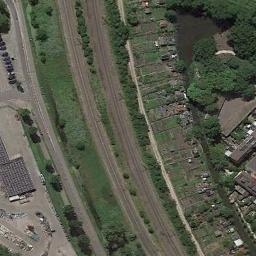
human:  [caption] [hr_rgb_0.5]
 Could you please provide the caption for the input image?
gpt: These railways have a residential area and a lake on one side of the railways .

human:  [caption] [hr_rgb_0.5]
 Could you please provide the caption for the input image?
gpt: There are two trains passing by in the picture .

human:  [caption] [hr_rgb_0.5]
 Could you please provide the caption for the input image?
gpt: The railway is next to some trees and grass .

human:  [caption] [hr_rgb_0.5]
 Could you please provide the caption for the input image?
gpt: Several buildings of different shapes and sizes are beside the railway .

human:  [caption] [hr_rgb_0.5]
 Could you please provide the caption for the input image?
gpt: There are some green bushes and a lake beside the railway .